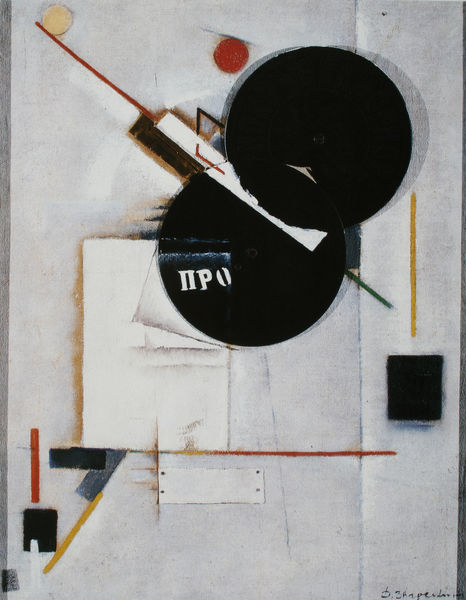
Titel: Konstruktion mit Schallplatten
Künstler: David Sagoskin
Standort: Saratow
Institution: Staatliches Kunstmuseum
Schlagwörter: blau, gemälde, weiß, gelb, braun, schwarz, zeichnung, rot, öl, kreis, rund, schrift, papier, stab, russland, abstrakt, fläche, linien, striche, buchstabe, strich, kreise, leinwand, kugel, malen, viereck, krei, kandinsky, russisch, abstarkt, miro, kandinski, quasrat, de stijl, 1920, sk, chirocko, npo